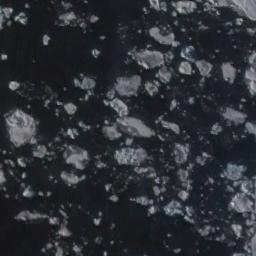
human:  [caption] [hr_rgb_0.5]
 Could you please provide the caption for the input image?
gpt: Sea ice is surrounded by water .

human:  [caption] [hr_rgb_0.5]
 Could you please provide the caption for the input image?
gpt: There are many ice on the dark blue sea .

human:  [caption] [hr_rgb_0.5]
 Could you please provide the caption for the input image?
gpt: A lot of small pieces of sea ice float in the deep blue sea .

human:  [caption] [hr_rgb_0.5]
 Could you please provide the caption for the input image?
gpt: Countless large and small pieces of ice are connected into a loose large piece floating on the blue sea .

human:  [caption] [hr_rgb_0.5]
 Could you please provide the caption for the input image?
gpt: There are many pieces of sea ice .